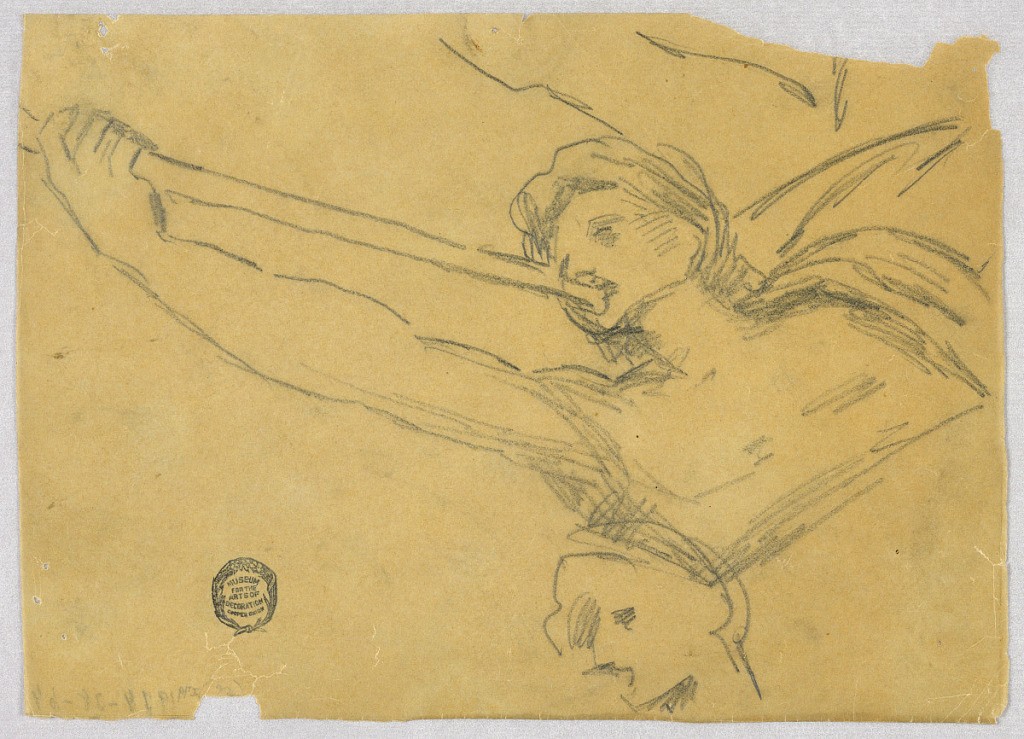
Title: Sketch for an Angel
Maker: Francis Augustus Lathrop, American, 1849–1909
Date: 1880–95
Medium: Graphite on tracing paper
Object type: Drawing
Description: Winged figure blowing a trumpet, which he supports with his extended right arm. The upper part of the body is shown. Rough sketch for a head at the bottom.